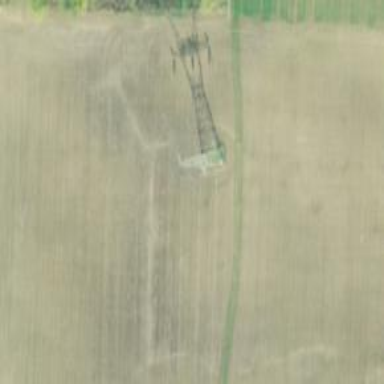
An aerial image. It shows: Lattice structure tower used for power transmission.